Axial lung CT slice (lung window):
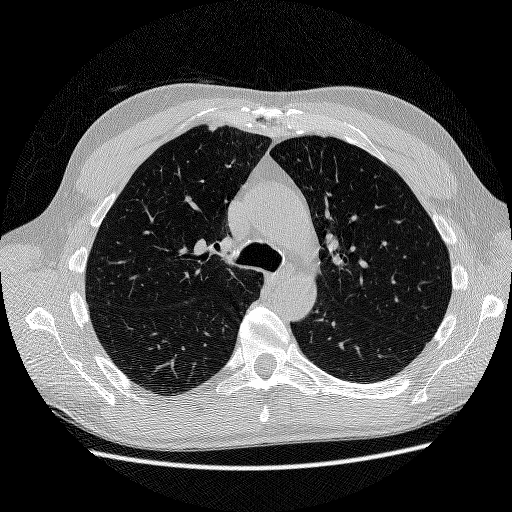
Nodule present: no